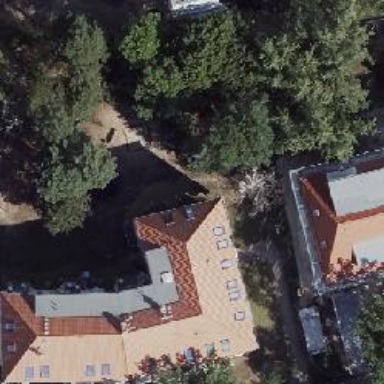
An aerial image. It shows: Hipped roof on apartment building.